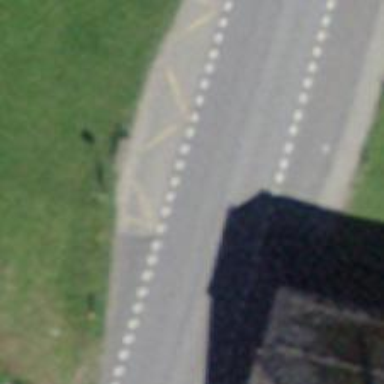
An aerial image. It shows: Bus stop with platform for public transport.